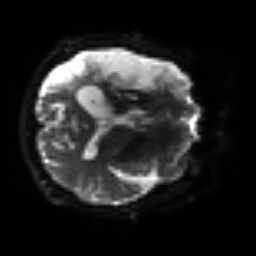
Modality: sbref
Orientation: axial
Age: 46
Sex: male
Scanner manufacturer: siemens
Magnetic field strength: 3 T
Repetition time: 3.2 s
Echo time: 0.081 s